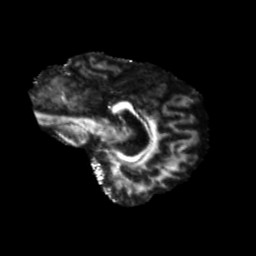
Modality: FA
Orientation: sagittal
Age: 46
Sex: male
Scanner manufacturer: siemens
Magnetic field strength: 3 T
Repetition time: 5.25 s
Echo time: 0.08 s